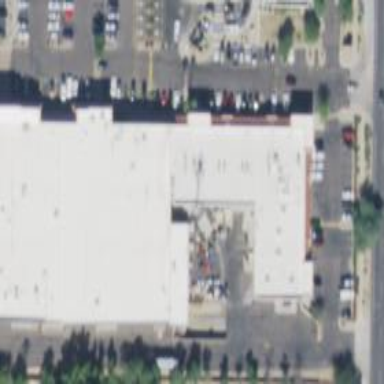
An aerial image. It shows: Retail building.